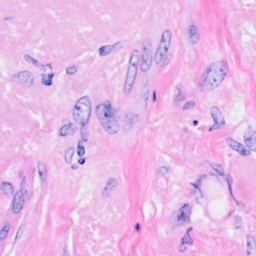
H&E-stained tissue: Breast